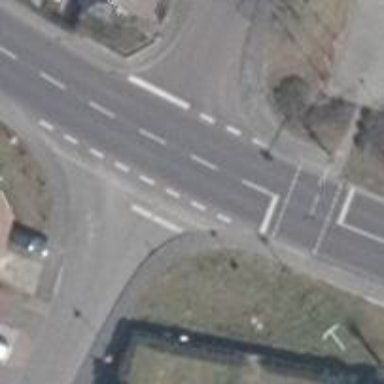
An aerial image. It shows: Stop road.